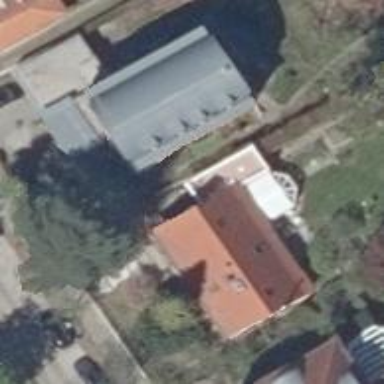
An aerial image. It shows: Detached building.